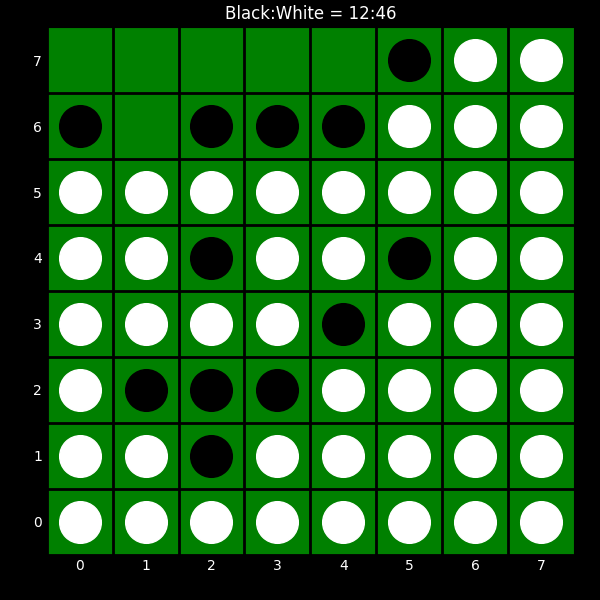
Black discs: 12
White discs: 46